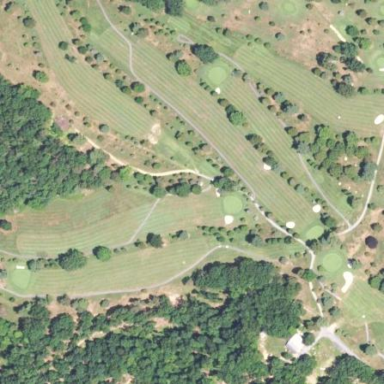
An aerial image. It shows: Golf course.